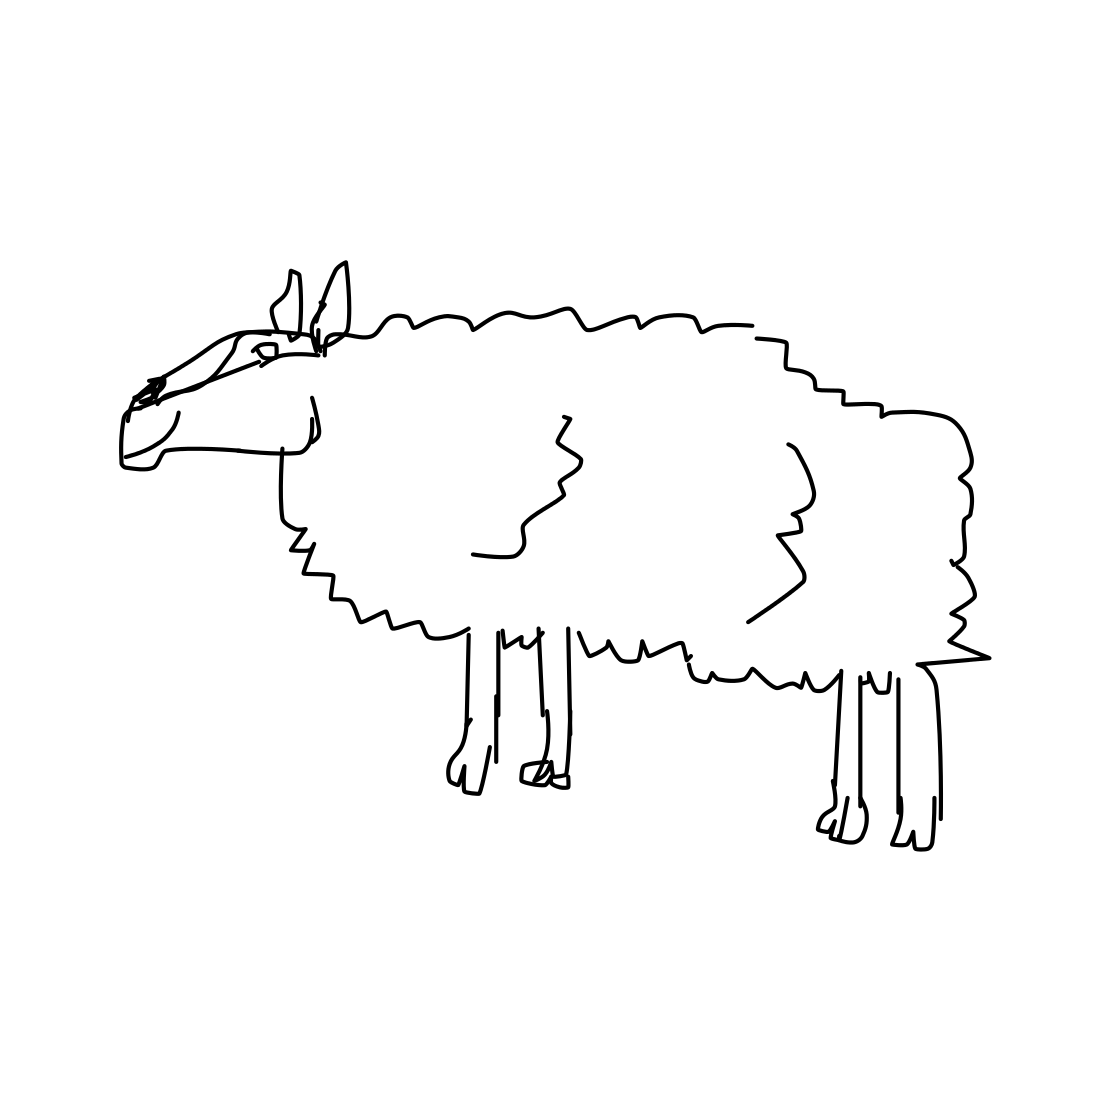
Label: sheep